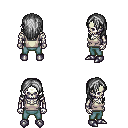
a pixel art fantasy rpg character, male body template, skeleton, white pirate shirt, teal pants, gray long hairstyle, metal boots, four views (front, back, left, right), 2x2 character sprite sheet, small pixel art, hard edges, no anti-aliasing